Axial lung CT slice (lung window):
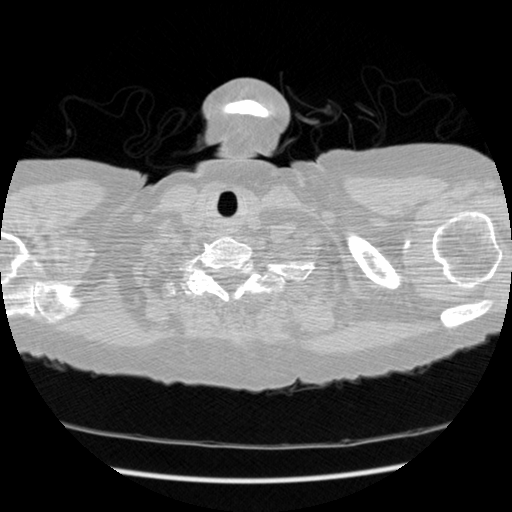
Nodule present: no